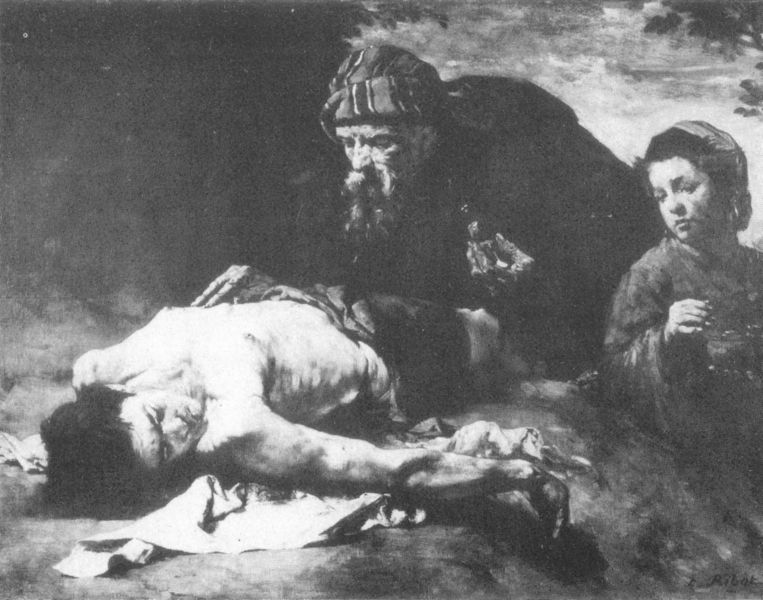
Titel: Le bon samaritain
Künstler: Théodule Ribot
Standort: Pau
Institution: Musée des Beaux-Arts
Schlagwörter: akt, baum, blätter, dunkel, felsen, gemälde, gruppe, hand, himmel, körper, mann, nackt, nackter, schatten, weiß, wolken, dreieck, landschaft, menschen, mädchen, abend, brust, frau, frisur, grau, hell, hut, licht, männer, nase, schwarz, zeichnung, ölbild, blick, tuch, wolke, alt, bart, hemd, kappe, mütze, arm, geschichte, leiche, mensch, tod, tot, toter, trauer, vollbart, bildnis, blicken, hände, schauen, öl, ast, erde, hügel, busch, gebüsch, boden, haare, stoff, kind, mutter, vater, blatt, kontrast, wald, bewölkt, liegen, düster, alter mann, fels, krieg, kopftuch, pfeife, gestreift, goya, streifen, halbakt, halbnackt, junge, liegend, oberkörper, entblösst, foto, fotografie, photographie, hell dunkel, alter, greis, draußen, leblos, traurigkeit, schwarz weiss, stich, tote, verletzt, arzt, salbung, photo, fläschchen, mittel, jüngling, ausgestreckt, christus, leichnam, sterben, hilfe, leid, schmerz, gelehrter, personengruppe, grautöne, reproduktion, turban, sohn, helfen, sorge, schreck, erzählung, heilen, verletzter, abgemagert, rauschebart, neugierde, chinese, asiate, klage, asr, schock, balsam, schandtat, wolkle, unrecht, behandeln, ribok